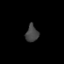
Tissue: prostate
Cell type: T cells
Senescence score: 0.7474
Nuclear area (px): 206
Mean DAPI intensity: 67.757